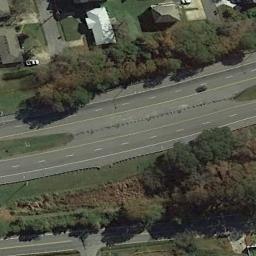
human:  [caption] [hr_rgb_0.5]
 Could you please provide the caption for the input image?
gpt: There are many buildings and roads and greenery on both sides of the freeway, And there is a car on the freeway .

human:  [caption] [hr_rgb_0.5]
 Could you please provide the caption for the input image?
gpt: The telegraph pole cast a shadow on the highway .

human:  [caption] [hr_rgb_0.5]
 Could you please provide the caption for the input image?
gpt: The freeway is between some trees and some houses .

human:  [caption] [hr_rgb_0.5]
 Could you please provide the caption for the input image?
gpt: The freeway with a bend has many trees on either side of the freeway and some houses are on one side of the freeway .

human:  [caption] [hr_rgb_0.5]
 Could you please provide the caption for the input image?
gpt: There are lawns and trees and some buildings beside the freeway .